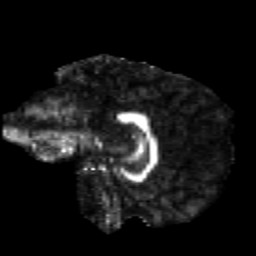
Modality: FA
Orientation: sagittal
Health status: healthy
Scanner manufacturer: siemens
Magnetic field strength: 3 T
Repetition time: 12 s
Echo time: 0.092 s